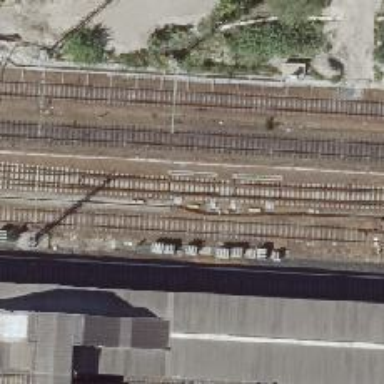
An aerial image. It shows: Railway switch with the turnout pointing to the right.